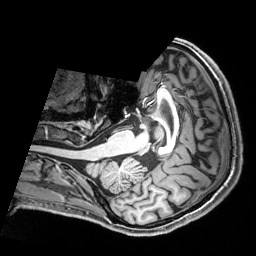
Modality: T1w
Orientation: axial
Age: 24
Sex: male